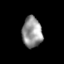
Tissue: skin
Cell type: Fibroblasts
Senescence score: 0.6977
Nuclear area (px): 590
Mean DAPI intensity: 150.627